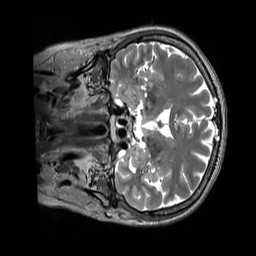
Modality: T2w
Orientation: coronal
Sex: female
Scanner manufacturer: siemens
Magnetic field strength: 3 T
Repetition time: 3.2 s
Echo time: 0.409 s